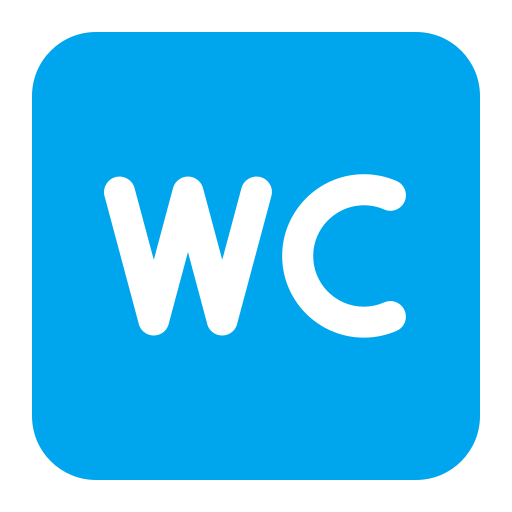
water closet flat